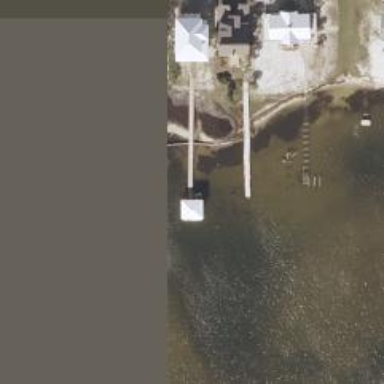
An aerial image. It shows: Man-made pier.